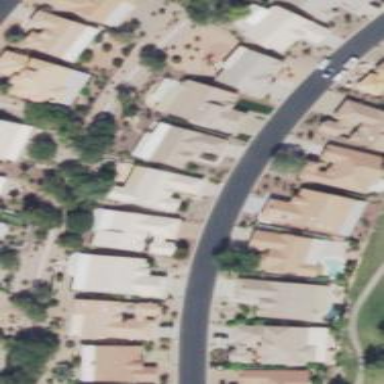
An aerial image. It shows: Asphalt road in residential area.